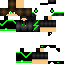
A male human skin with dark skin, wearing brown long hair dressed in a blue hoodie and black pants, featuring a closed mouth.